Question: Look, i have been writing this guessing game for a day and a half now. I keep getting errors related to using cin and getline together, and using a lot of advice I received from Stackoverflow, I thought I fixed all the bugs. Also, I realize it's best not to use >> and getline together, but to be honest, I don't know any other way, and I am afraid I will lose points if I use features of the language that our professor hasn't specifically taught us. So please just help me out, I have been ocd-ing like a maniac.
The game works correctly, and the game repeats, (I also know that using goto is evil, but this is just a very basic guessing game. I pinky promise not to ever use it in real life)
The problem arises when the game repeats a second time. After the game prompts the user to enter Y to continue, and they do, it will goto the start of my do-while loop, as it should. Stack unwinding be damned.
Next, it will read in the user input, ignoring white space at the stare of cin. But somehow, white space hops in at the end of my word after a few runs? I am baffled by this, as I thought that my loop which tests each index using the isalpha function would prevent this?
I could really use some concrete code to fix this, I have been up all night. Suggestions are fine but I don;t fully understand them and I am not allowed to use a good chunk of this languages features. Yes, I realize that is ridiculous, but I'm not my professor.
Here is a screenshot of the logical error:

Here is my code so far: You can read some of my comments to see the different paths this beast has been down:
'''
#include<iostream>
#include<string>
#include <algorithm>
#include <iostream>
#include <string>
#include <functional>
#include <ctype.h>
using namespace std;
int main() {
string secretWord;
string secretWordClean = "";
string guessedLetters; //to be loaded with _ characters equal to length of secretWord
string incorrectlyGuessedChars = "";
char individualCharGuess;
char playAgain;
size_t countOfLetters = 0; //begine count at 0
size_t guessesRemaining;
int guessedUsed;
begin_game://label which we can use to bring us back to the start of the do-while loop at any time
//do{//start of the game
cout << "Please enter a secret word: ";
std::cin >> std::ws;
getline(std::cin, secretWord);
secretWord.erase(std::remove_if(secretWord.begin(), secretWord.end(), std::not1(std::ptr_fun(isalnum))), secretWord.end());
//std::cout << secretWord << "
";
for(int i = 0; i < secretWord.length(); i++){
if (isalpha(secretWord[i])){
secretWordClean += secretWord[i];
}
}
secretWord = secretWordClean; //assign all alpha secret word string back to original variable for better readability
guessesRemaining = secretWord.length() * 2;
//cout << "Please enter a secret word: ";
//cin >> secretWord;
do{//start of the guessing portion of game
for(int i = 0; i < secretWord.length(); i++){
guessedLetters += "_"; //fills guessedLetters with blanks equal to the length of the secretWord
}
cout << "Please guess a letter, you have " << guessesRemaining << " guesses remaining!" << endl;
cin >> individualCharGuess;
for(int i = 0; i < secretWord.length(); i++){ //every complete iteration of this for loop = one single guess
if(secretWord[i] == individualCharGuess){
guessedLetters[i] = individualCharGuess; //will replace the spaces with the correct character, if guessed
countOfLetters++; //if any letter is guessed correctly, this indicator will be incrimented above 0
continue;
}
if(secretWord.find(individualCharGuess) == string::npos){
if(incorrectlyGuessedChars.find(individualCharGuess) == string::npos){
incorrectlyGuessedChars += individualCharGuess;
}
}
}
if(secretWord.compare(guessedLetters) == 0){
cout << "You win! The word was: " << secretWord << endl;
guessedUsed = ((secretWord.length() * 2) - guessesRemaining) + 1 ;
cout << "You used " << guessedUsed << " guesses." << endl;
cout << "Play again? Enter Y for Yes, or anything else to exit: ";
cin >> playAgain;
if(playAgain != 'Y'){
break; //exit the loop if user guesses all the letters and doesn't want to play again
}
else {
incorrectlyGuessedChars = "";
secretWordClean = "";
//continue;
goto begin_game;
}
}
guessesRemaining--; //we decriment our total guesses remaining if the user does not win the game or run out of guesses
if(countOfLetters > 0){
cout << "You have correctly guessed a letter!" << endl;
cout << "Here are the letters you have guessed correctly so far: ";
cout << guessedLetters << endl;
cout << "Here are the letters you have guessed incorrectly so far: ";
cout << incorrectlyGuessedChars << endl;
countOfLetters = 0; //reset the counter to prepare for next iteration of do-while loop
}
else if (guessesRemaining <= 0) {
cout << "You have run out of guesses!" << endl;
cout << "Here are the letters that you guessed correctly: ";
cout << guessedLetters << endl;
cout << "Here are the letters you guessed incorrectly: ";
cout << incorrectlyGuessedChars << endl;
cout << "The secret word was: " << secretWord << endl;
cout << "Play again? Enter Y for Yes, or anything else to exit: ";
cin >> playAgain;
if(playAgain != 'Y'){
break; //exit the loop if user guesses all the letters and doesn't want to play again
}
else {
secretWordClean = "";
incorrectlyGuessedChars = "";
//continue;
goto begin_game;
}
}
else {
cout << "You guessed wrong! Keep trying, " << guessesRemaining << " guesses to go!" << endl;
cout << "Here are the letters you have guessed correctly so far: ";
cout << guessedLetters << endl;
cout << "Here are the letters you have guessed incorrectly so far: ";
cout << incorrectlyGuessedChars << endl;
}
}while (secretWord.compare(guessedLetters) != 0 || guessesRemaining != 0); //use to repeat the request for a single char guess
return 0;
}
'''
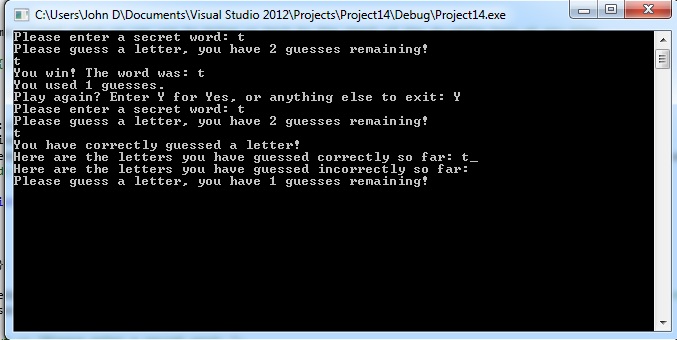
Answer: You should initialize with blanks (the '_' character) the string the loop starts, not at the beginning of every iteration, change your code to:
'''
for (int i = 0; i < secretWord.length(); i++) {
guessedLetters += "_"; //fills guessedLetters with blanks equal to the length of the secretWord
}
do{ //start of the guessing portion of game
... rest of the code ...
'''
if you don't, at every iteration of your game the 'guessedLetters' variable is going to have more '_' characters appended at the end of it, spoiling your final string comparison.
You should also clear the 'guessedLetters' if you plan to play again:
'''
else {
incorrectlyGuessedChars = "";
secretWordClean = "";
guessedLetters = ""; // Cleanup
//continue;
goto begin_game;
}
'''
as a sidenote: 'gotos' are a terrible programming practice and can render the code very unreadable/unmaintainable. I suggest redesigning your application without using 'gotos' in a future revision.